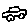
Label: car